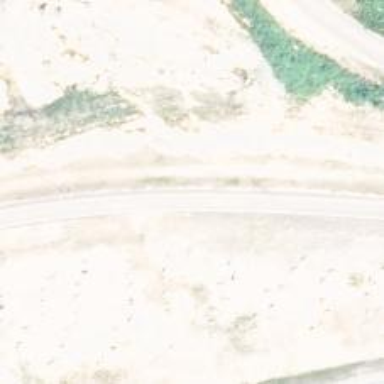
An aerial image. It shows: Trunk link highway.